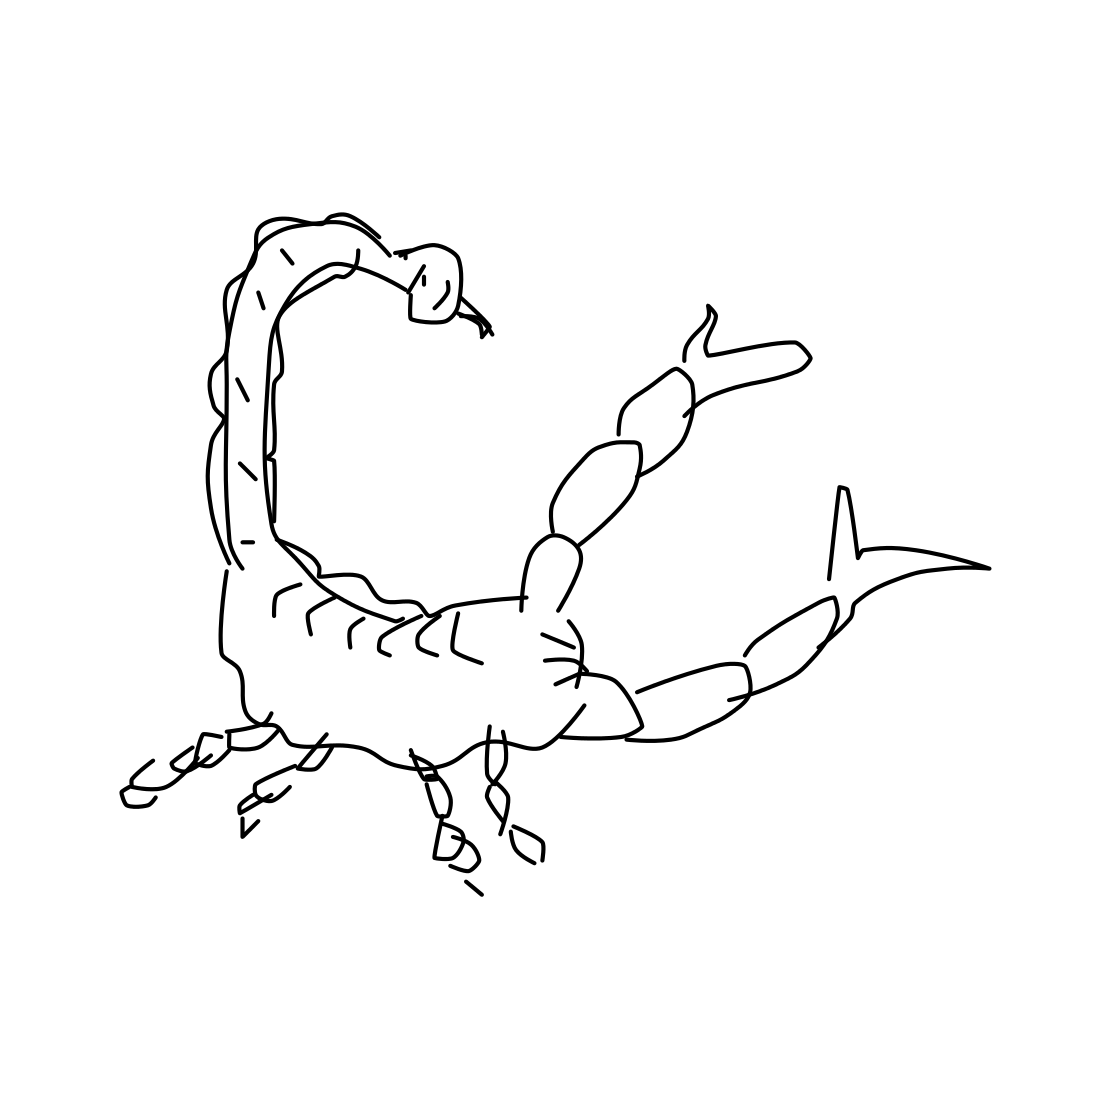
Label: scorpion